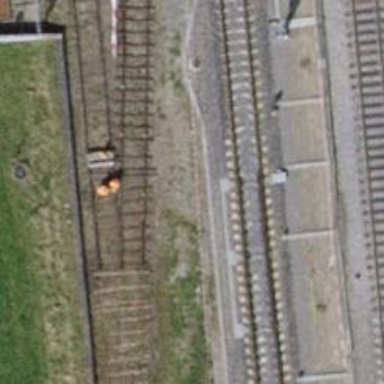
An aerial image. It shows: Railway switch.